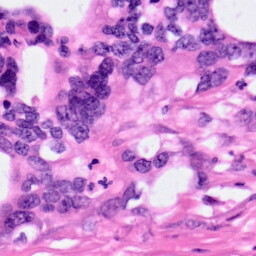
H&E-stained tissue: Pancreatic